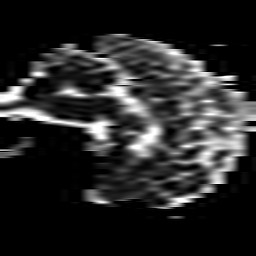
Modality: ADC
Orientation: sagittal
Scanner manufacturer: philips
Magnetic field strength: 1.5 T
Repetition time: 2.971 s
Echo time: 0.06279 s